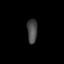
Tissue: prostate
Cell type: T cells
Senescence score: 0.7508
Nuclear area (px): 246
Mean DAPI intensity: 71.256